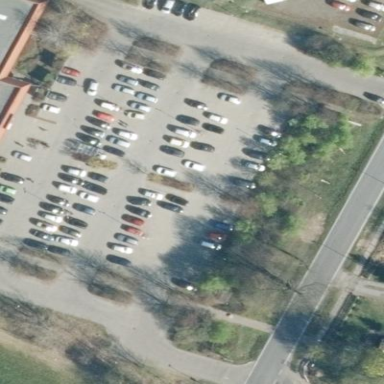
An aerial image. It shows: Road serving as parking aisle.